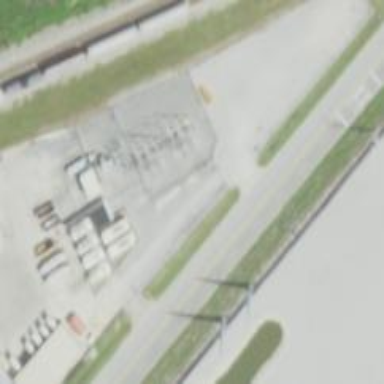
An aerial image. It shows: Outdoor distribution level power substation.